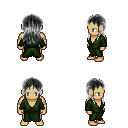
a pixel art fantasy rpg character, male body template, human, tanned skin, green robe, magenta pants, gray unkempt hairstyle, four views (front, back, left, right), 2x2 character sprite sheet, small pixel art, hard edges, no anti-aliasing